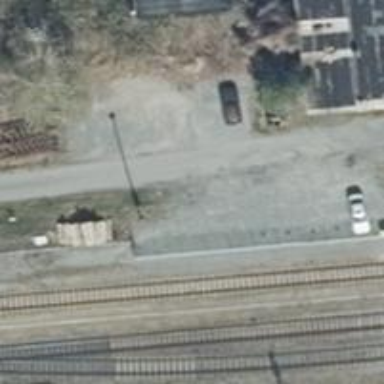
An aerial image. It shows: Abandoned railway yard.